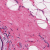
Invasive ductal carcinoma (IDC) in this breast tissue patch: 0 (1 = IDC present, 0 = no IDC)